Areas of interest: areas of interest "Industrial"
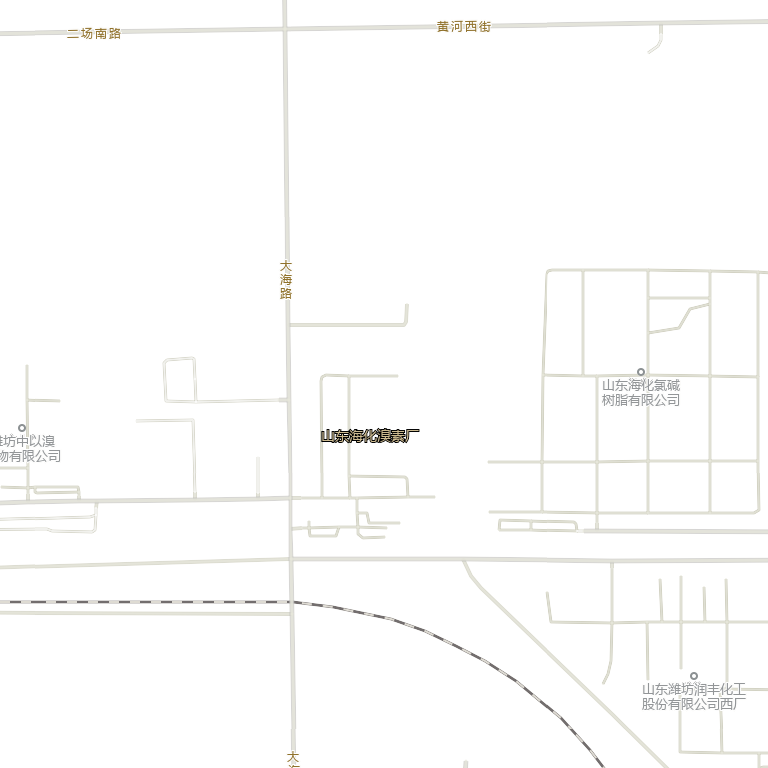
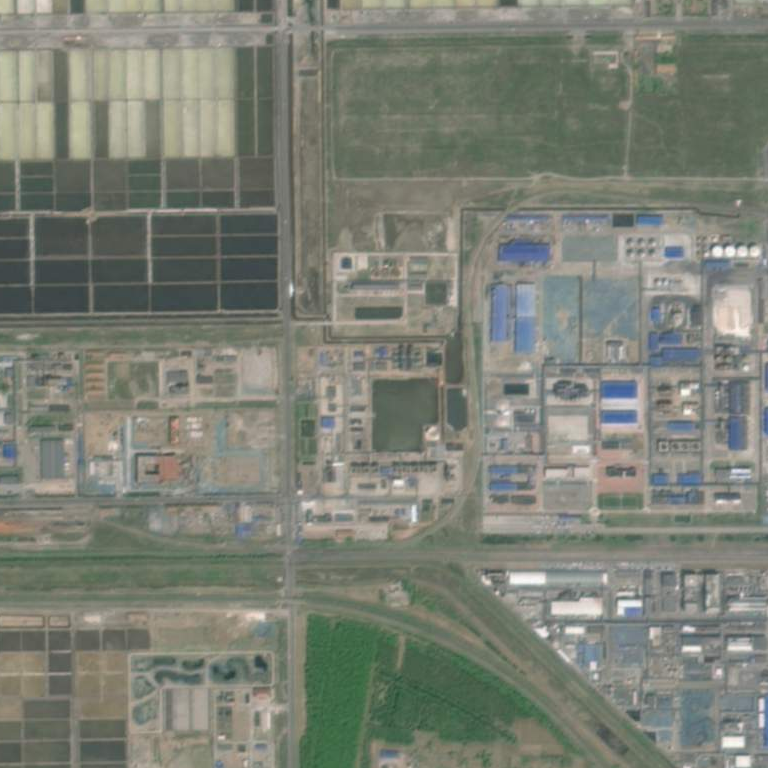